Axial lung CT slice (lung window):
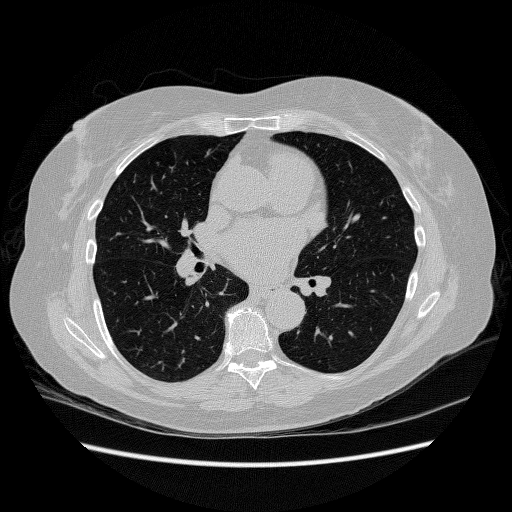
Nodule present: no